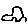
Label: car